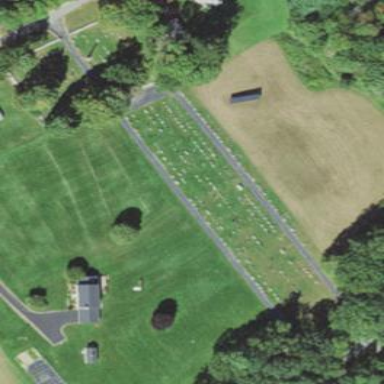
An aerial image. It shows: Cemetery area categorized as "Cemetery".